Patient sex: F
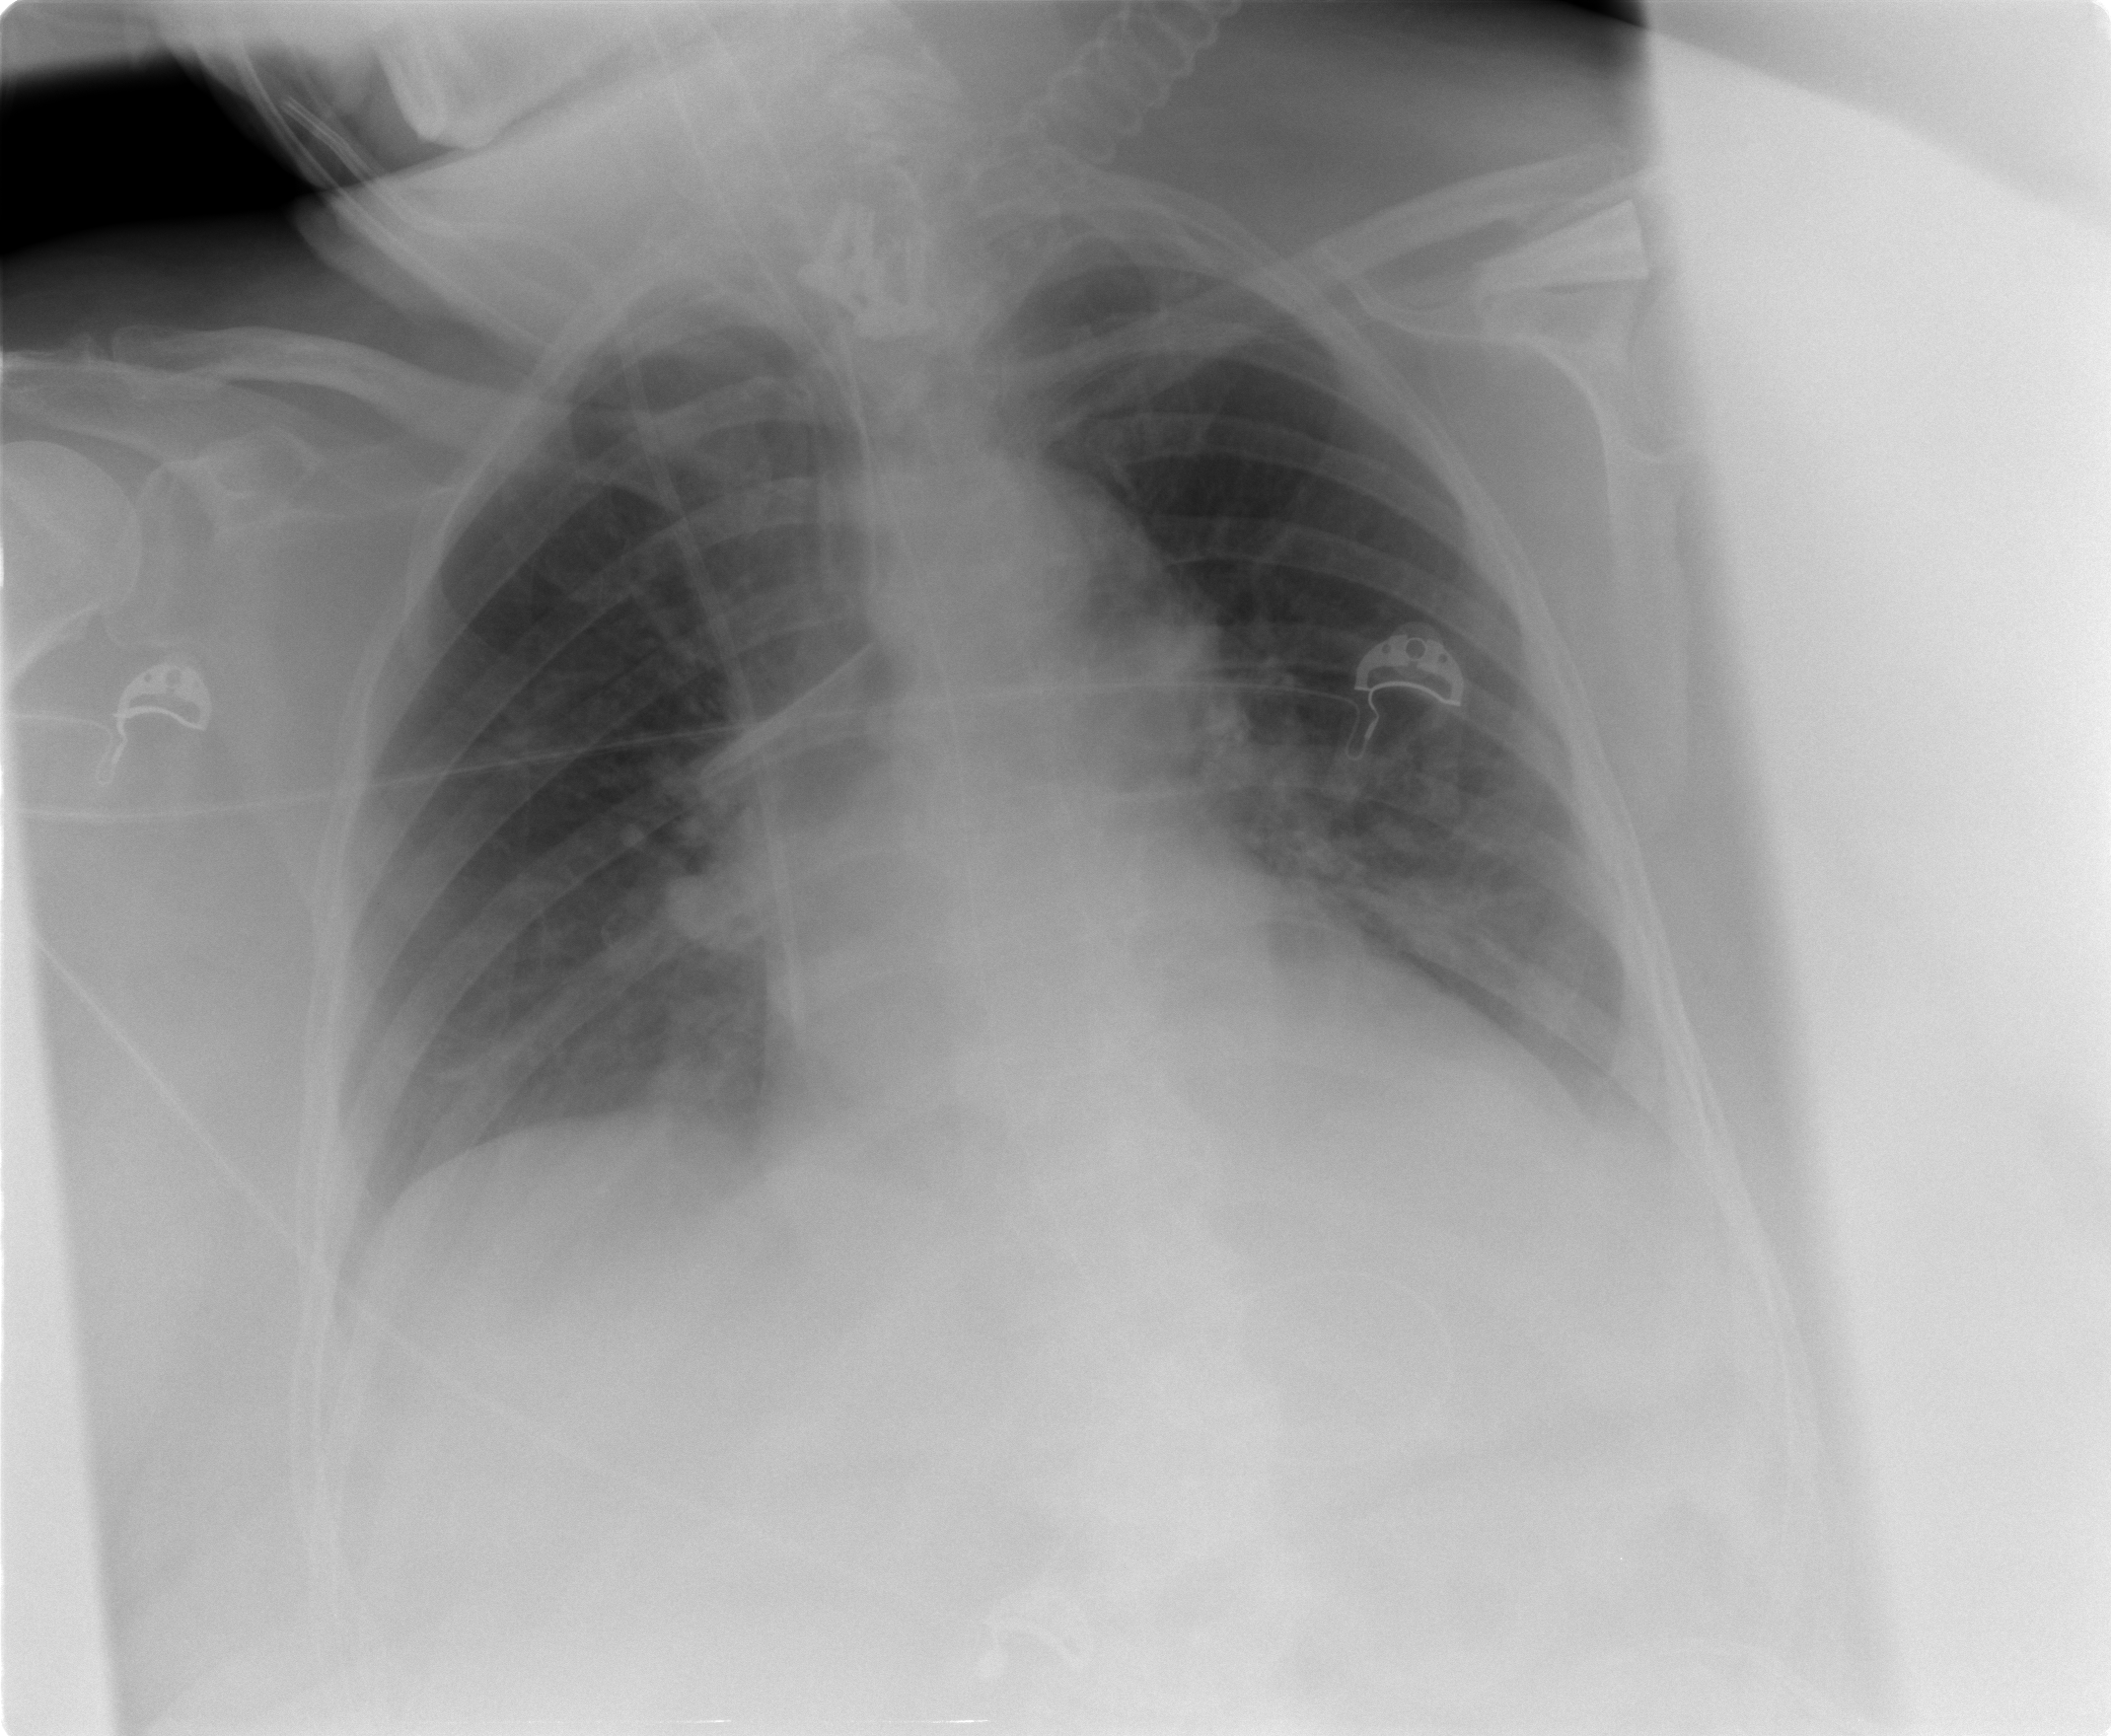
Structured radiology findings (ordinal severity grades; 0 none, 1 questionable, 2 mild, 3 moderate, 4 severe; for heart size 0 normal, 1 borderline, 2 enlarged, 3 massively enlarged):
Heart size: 2
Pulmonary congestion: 1
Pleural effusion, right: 0
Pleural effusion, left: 2
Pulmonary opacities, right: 0
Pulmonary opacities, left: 0
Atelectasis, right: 0
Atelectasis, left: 2